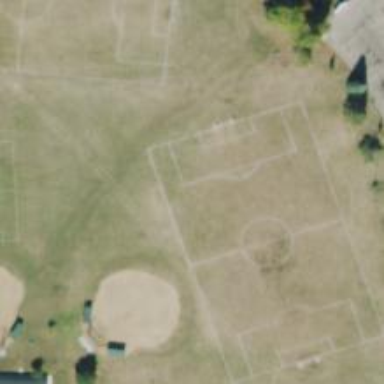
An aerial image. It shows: Soccer pitch for leisureland activities.